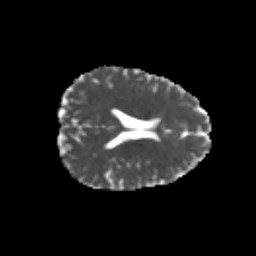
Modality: MD
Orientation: axial
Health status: healthy
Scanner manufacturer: philips
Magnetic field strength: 3 T
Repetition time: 6.964 s
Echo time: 0.092 s